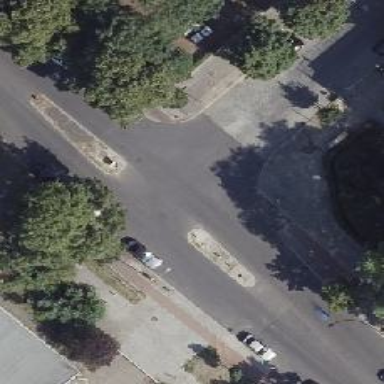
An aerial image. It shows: Residential road with asphalt surface and dedicated cycle track. It is dual carriageway with parking lane on the right side.